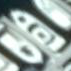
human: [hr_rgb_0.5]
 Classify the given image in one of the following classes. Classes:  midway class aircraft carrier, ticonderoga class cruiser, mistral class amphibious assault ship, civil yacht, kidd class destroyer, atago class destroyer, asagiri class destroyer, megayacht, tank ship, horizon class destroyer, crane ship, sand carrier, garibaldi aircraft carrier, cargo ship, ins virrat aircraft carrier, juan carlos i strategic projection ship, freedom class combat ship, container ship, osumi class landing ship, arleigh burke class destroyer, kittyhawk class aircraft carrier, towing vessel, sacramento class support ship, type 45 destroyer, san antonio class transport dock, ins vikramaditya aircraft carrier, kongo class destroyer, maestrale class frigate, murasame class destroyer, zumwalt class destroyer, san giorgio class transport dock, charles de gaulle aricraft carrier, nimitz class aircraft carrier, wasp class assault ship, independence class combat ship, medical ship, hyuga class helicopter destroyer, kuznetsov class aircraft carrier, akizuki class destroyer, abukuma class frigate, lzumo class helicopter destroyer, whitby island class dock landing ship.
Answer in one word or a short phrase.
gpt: Civil yacht